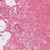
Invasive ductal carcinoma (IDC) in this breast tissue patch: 0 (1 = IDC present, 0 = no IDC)